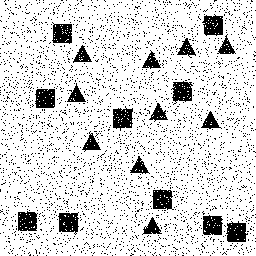
Squares: 10
Triangles: 10
Stars: 0
Total shapes: 20